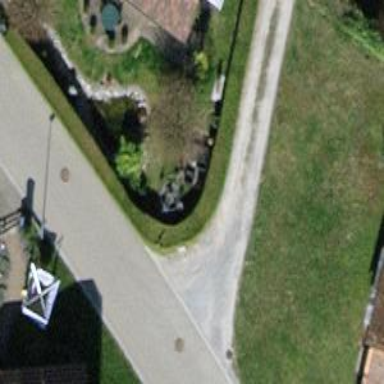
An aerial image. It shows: Road made of pebblestone meant for service vehicles.